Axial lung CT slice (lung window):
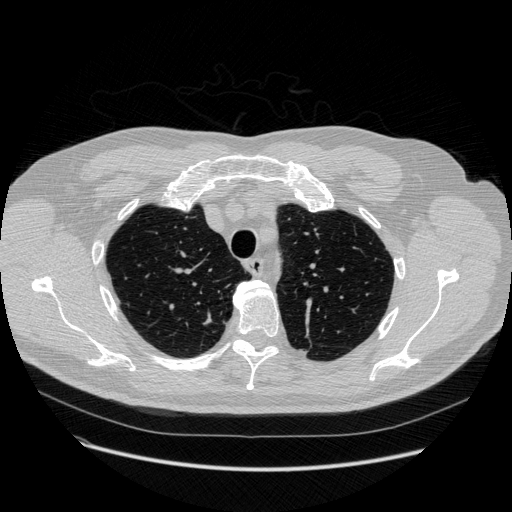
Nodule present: no